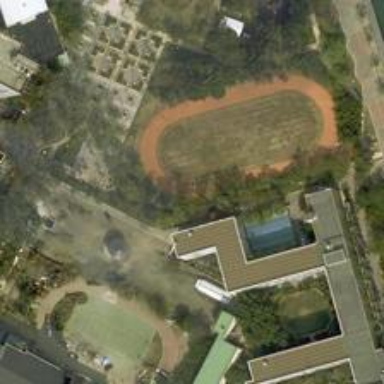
This area is close to the river, tranquil and beautiful,with playground and unique buildings available .